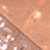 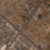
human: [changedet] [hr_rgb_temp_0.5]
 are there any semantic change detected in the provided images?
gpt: The area on the right of the street was urbanized.